Question: Is it possible to change Google chart font size, my problem is that when i shrink width and height of whole chart, text becomes small and unreadable, any way to custom set font size?

Also is it posible to change tooltip size , described as a in the image?
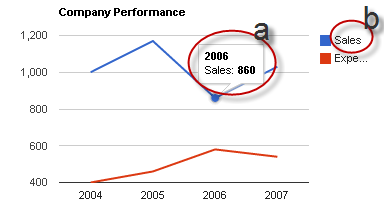
Answer: legend.textStyle and tooltip.textStyle control this as documented for scatter charts for instance <URL>